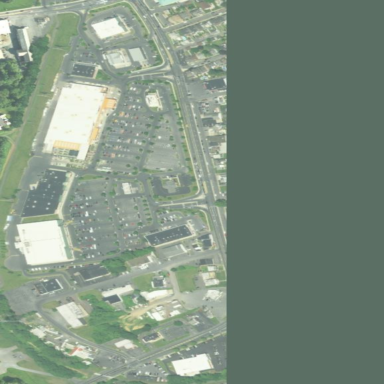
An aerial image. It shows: Commercial area.